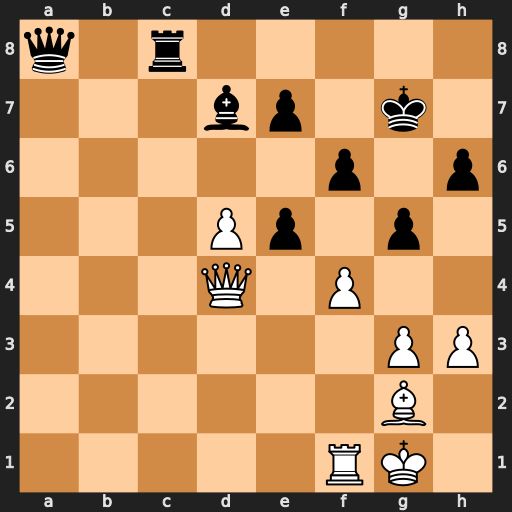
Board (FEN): q1r5/3bp1k1/5p1p/3Pp1p1/3Q1P2/6PP/6B1/5RK1
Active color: w
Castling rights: -
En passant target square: -
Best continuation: fxe5 Qa6 d6